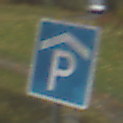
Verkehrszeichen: Parkhaus
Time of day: MorningAfternoon
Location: Outdoor (Nature)
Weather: Overcast
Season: Autumn
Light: Natural